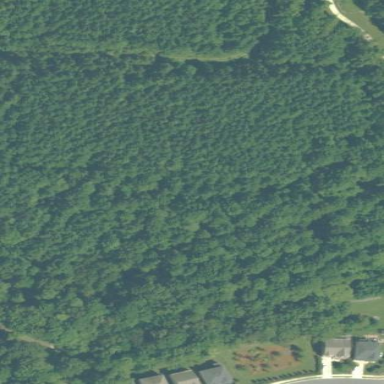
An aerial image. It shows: Mixed woodland with variety of leaf types and cycles.